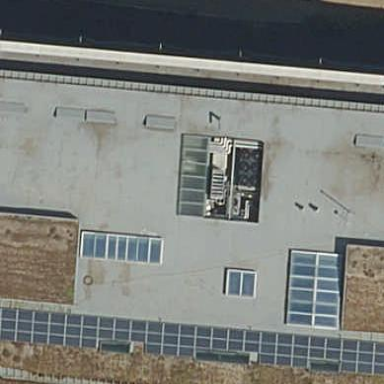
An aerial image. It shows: Commercial building.